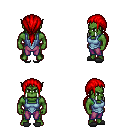
a pixel art fantasy rpg character, male body template, orc, green skin, blue vest, magenta pants, red ponytail hairstyle, gray slippers, four views (front, back, left, right), 2x2 character sprite sheet, small pixel art, hard edges, no anti-aliasing